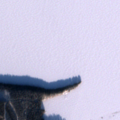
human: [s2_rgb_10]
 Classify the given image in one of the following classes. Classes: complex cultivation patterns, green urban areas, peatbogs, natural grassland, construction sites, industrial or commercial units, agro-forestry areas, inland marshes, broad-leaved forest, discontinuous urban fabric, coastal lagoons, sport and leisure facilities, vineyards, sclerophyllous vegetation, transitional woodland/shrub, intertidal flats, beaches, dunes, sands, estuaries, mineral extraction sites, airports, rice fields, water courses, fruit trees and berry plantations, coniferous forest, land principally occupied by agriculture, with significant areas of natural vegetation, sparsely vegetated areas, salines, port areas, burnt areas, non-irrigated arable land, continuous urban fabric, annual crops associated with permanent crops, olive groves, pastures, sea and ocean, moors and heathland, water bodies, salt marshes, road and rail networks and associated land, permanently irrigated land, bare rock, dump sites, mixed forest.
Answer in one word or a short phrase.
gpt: coniferous forest, water bodies